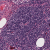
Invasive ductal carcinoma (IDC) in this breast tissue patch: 0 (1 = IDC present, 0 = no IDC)